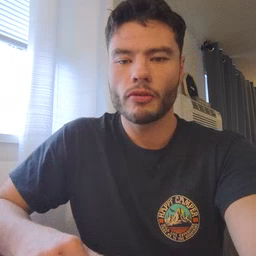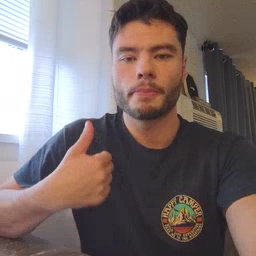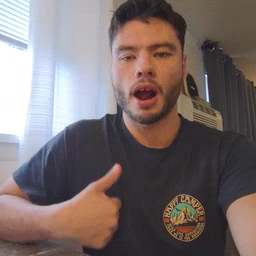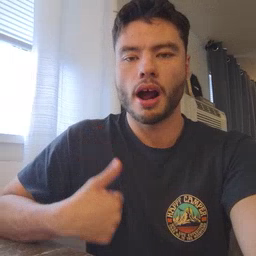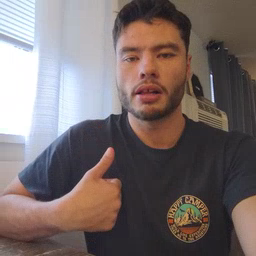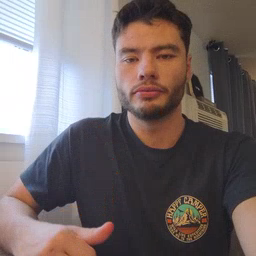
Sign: bath